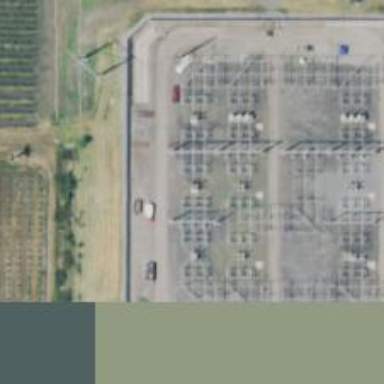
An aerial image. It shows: Switch for power supply.